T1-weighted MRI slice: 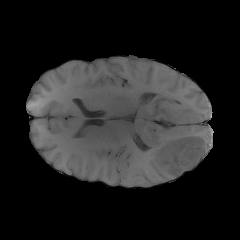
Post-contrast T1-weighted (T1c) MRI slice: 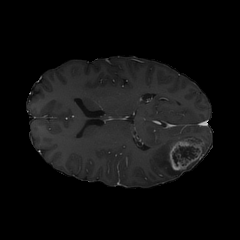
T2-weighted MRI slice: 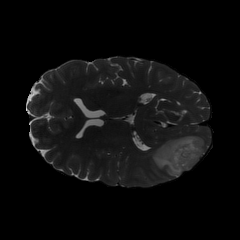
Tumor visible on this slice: yes